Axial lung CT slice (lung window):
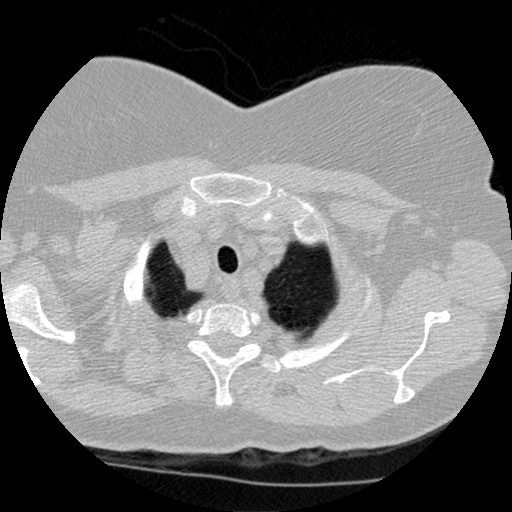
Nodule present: no